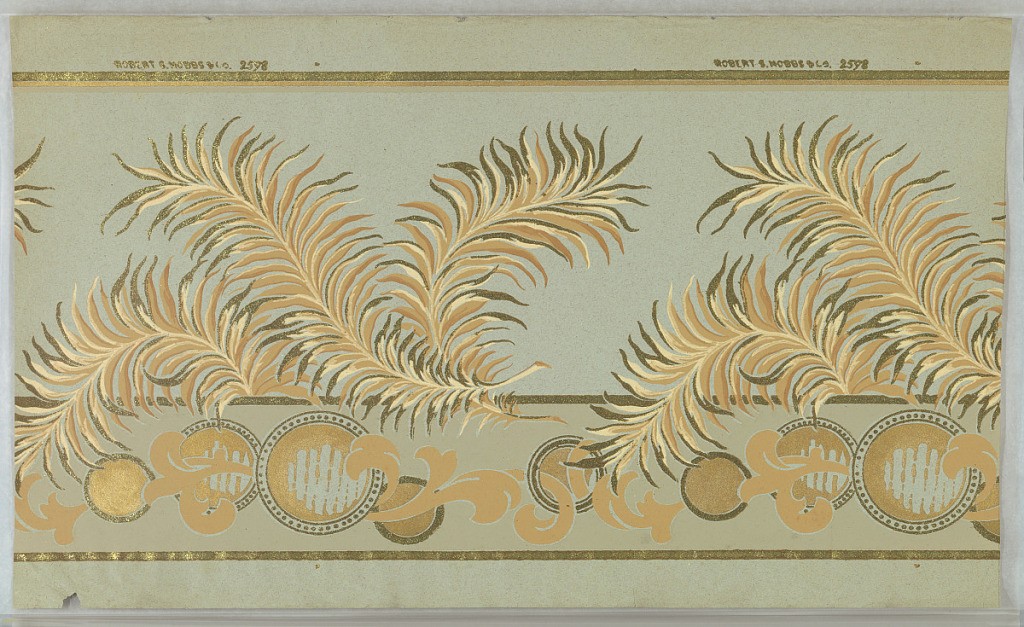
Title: Frieze
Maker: Robert S. Hobbs & Co., Brooklyn, New York
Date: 1905–1915
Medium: Machine-printed ingrain paper, applied mica flakes
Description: Flitter frieze, with wide central band of large-scale scrolling feathers or ferns, with scrolling acanthus and circles below. Printed in tan, brown, metallic gold and mica flakes on blue-gray background.